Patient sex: M
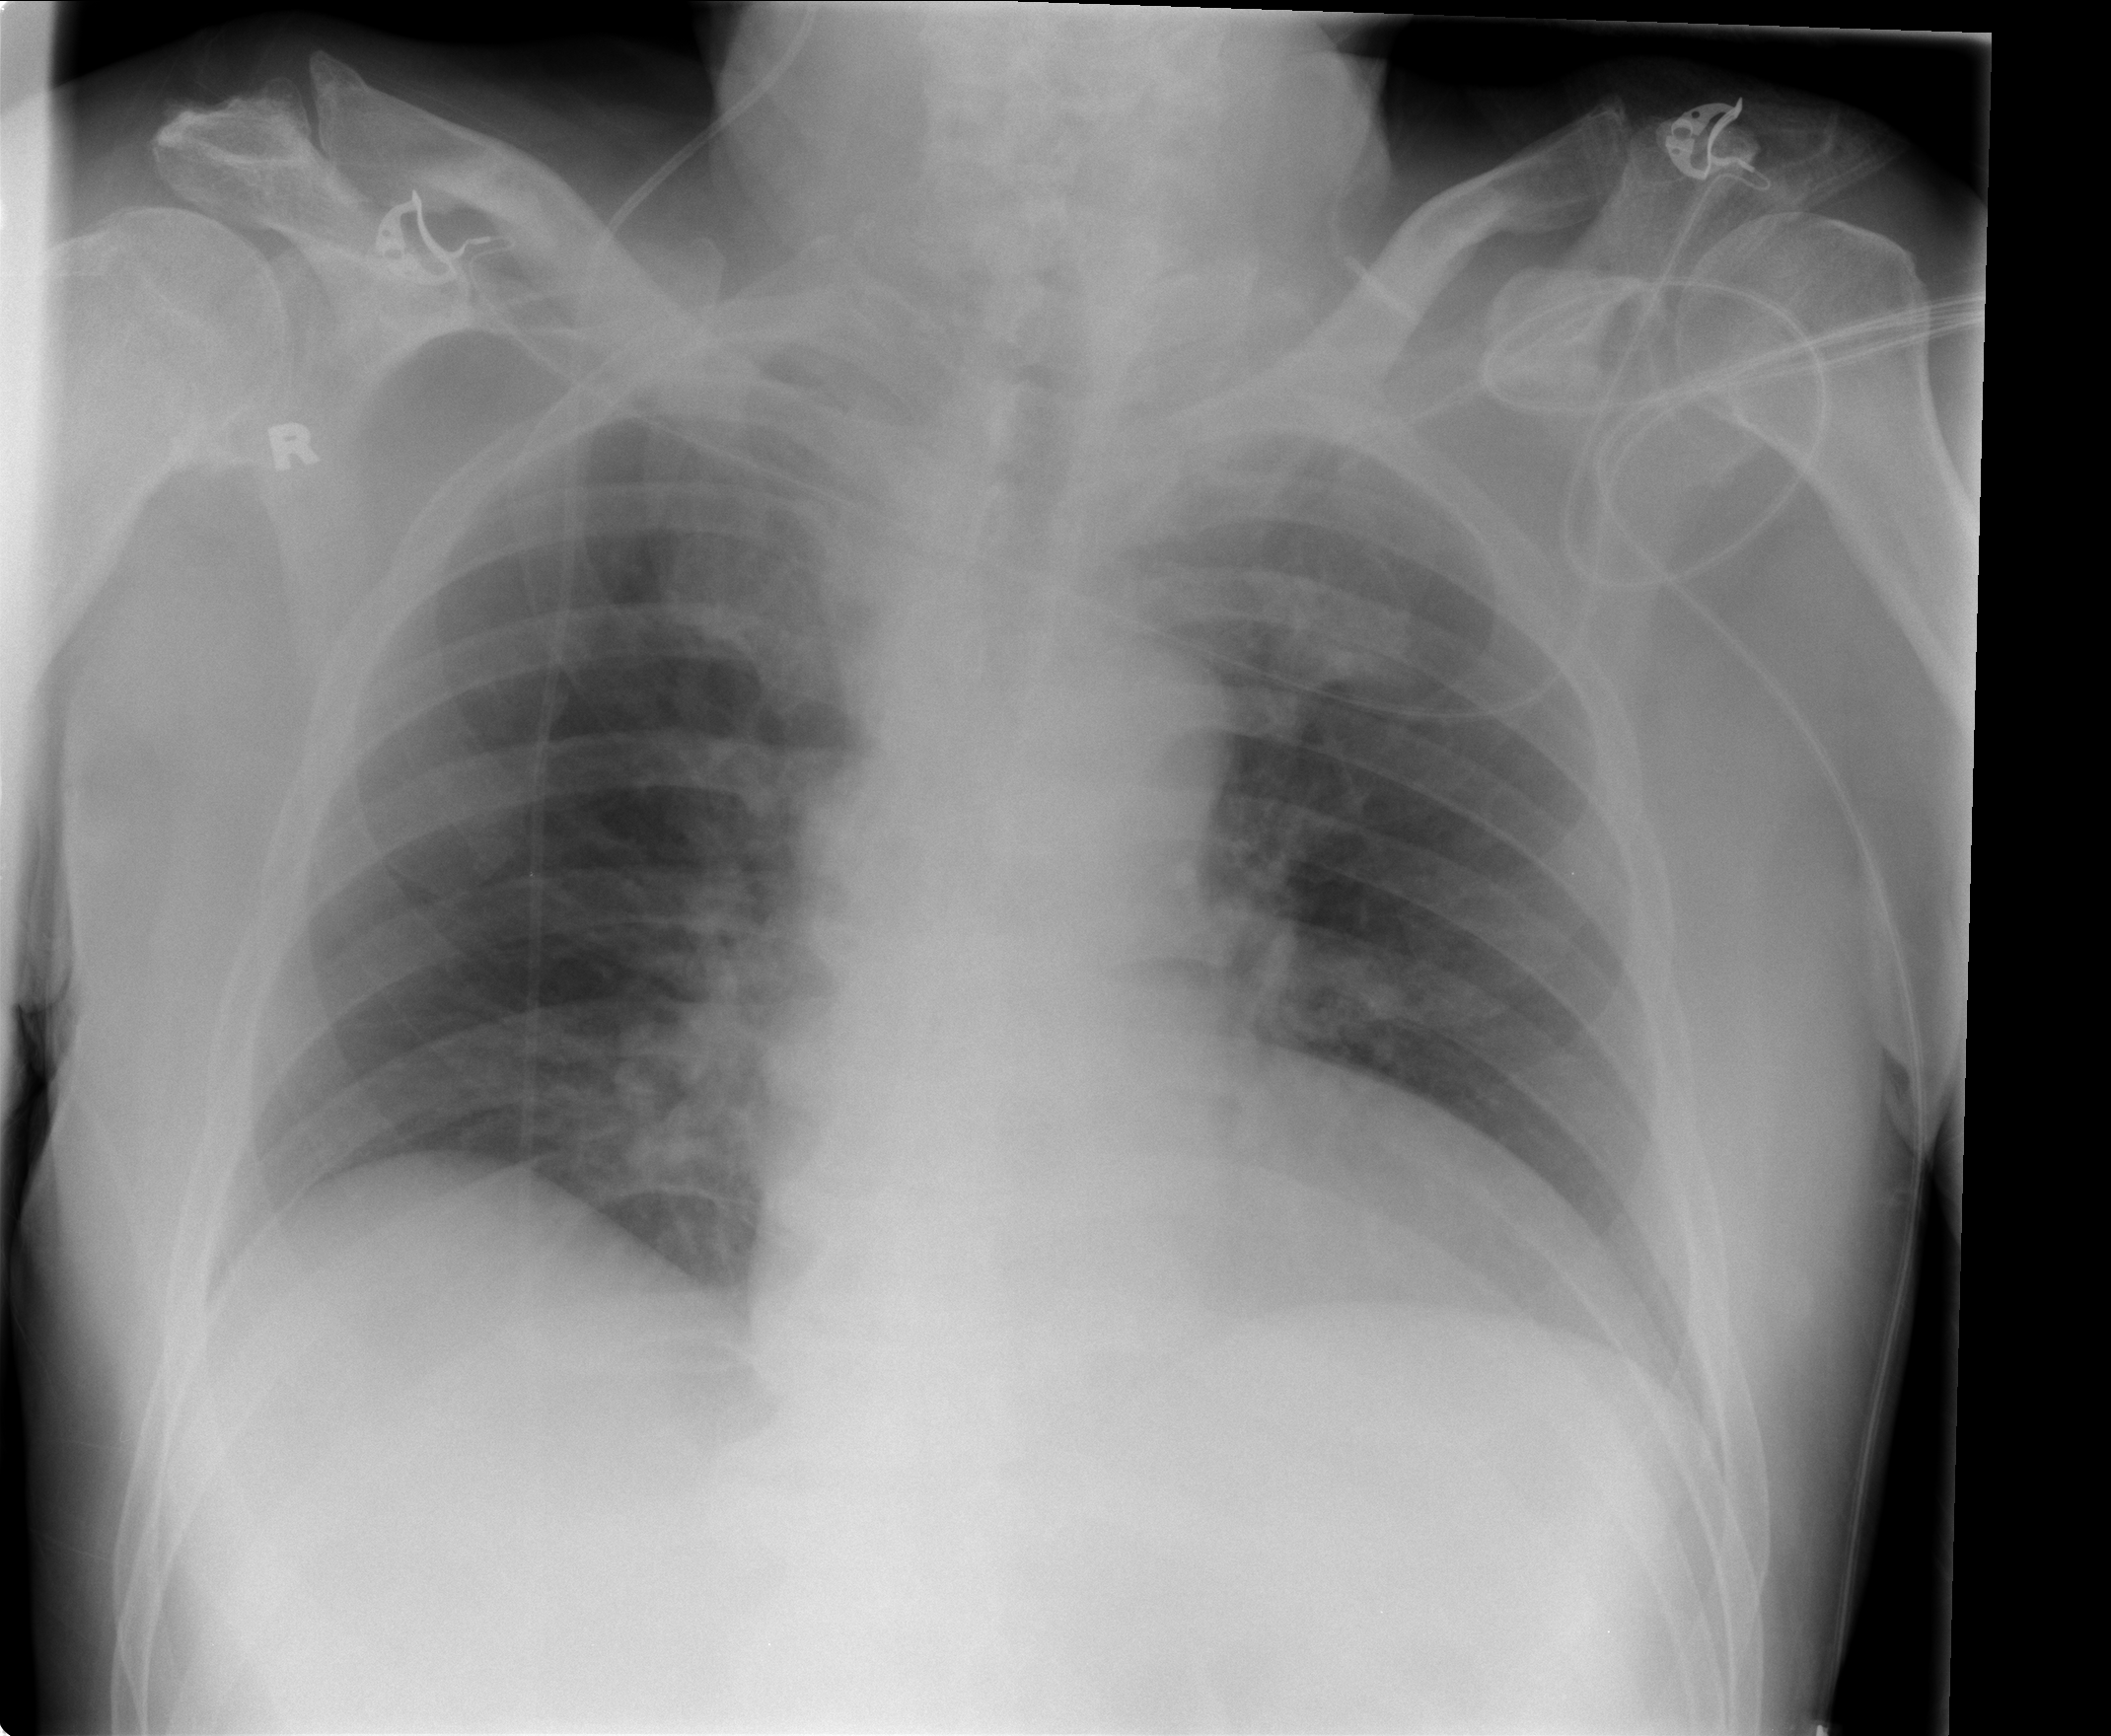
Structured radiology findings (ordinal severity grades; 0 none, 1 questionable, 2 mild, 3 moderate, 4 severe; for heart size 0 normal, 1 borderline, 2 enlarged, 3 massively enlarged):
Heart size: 2
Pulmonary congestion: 0
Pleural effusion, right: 0
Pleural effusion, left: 0
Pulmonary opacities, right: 0
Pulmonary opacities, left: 0
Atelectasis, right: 2
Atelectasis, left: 0